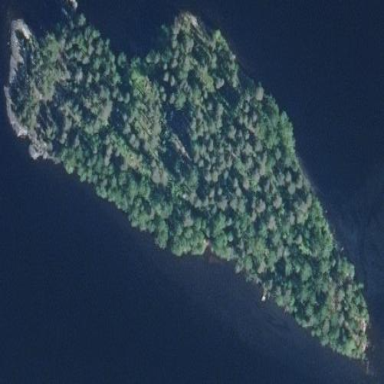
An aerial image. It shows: Island covered with woodland.